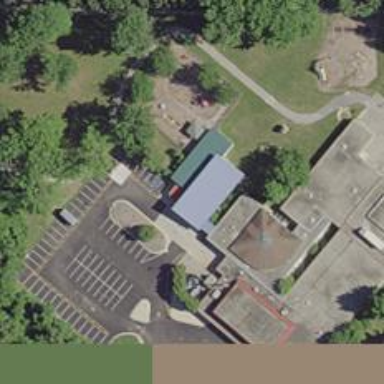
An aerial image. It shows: Kindergarten.